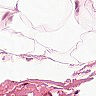
Metastatic tissue present: no